Question: What is the reading of this measurement?
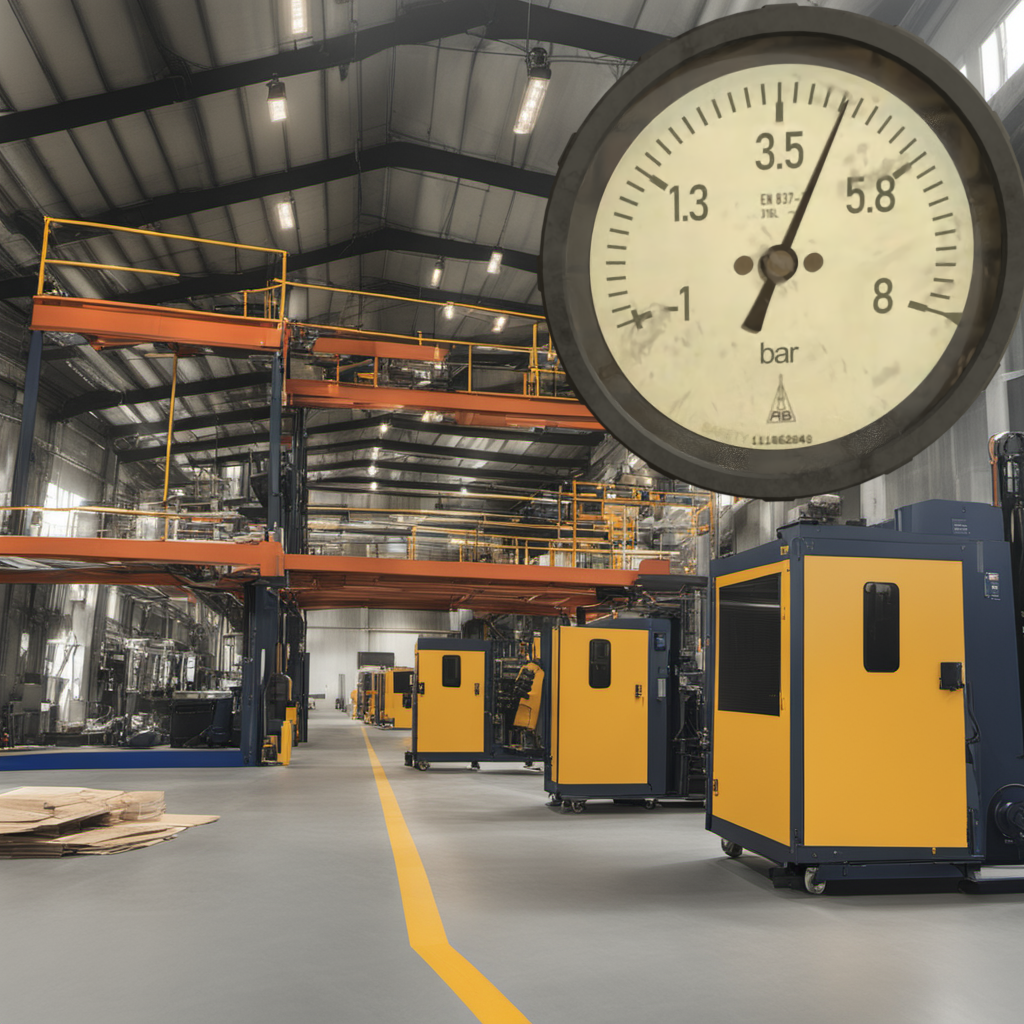
Answer: The result is 4.44
Question: What is the value range of the measurement in the image?
Answer: The range is from -1 to 8
Question: What is the minimum and maximum value of this measurement?
Answer: The minimum value is -1 and the maximum value is 8